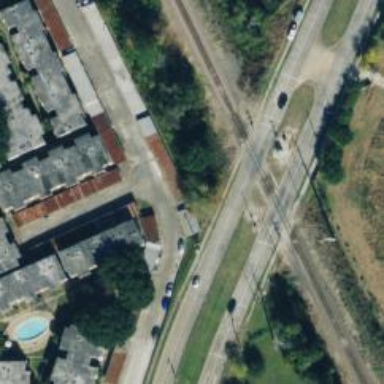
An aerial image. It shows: Railway crossing with lights and saltire markings.